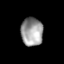
Tissue: lung
Cell type: Epithelial cells
Senescence score: 0.229
Nuclear area (px): 606
Mean DAPI intensity: 156.287